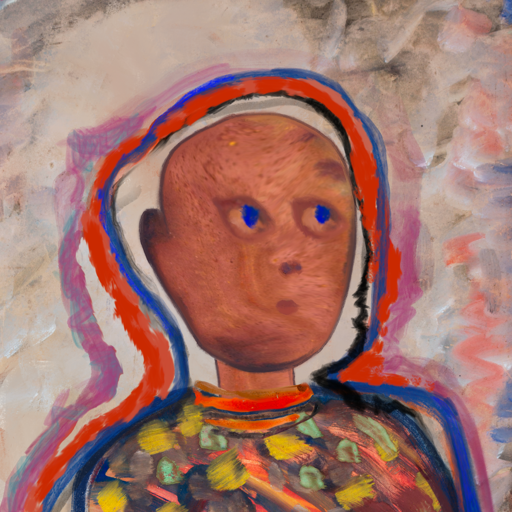
Background: Roy_Bahadur, Head And Neck Side: Mother_And_Son_Mother, Face Side: Mother_And_Son_Mother, Bust: Mother_And_Son_Mother, Hair Side: Experience, Head Accessory: Blank, Second Necklace: Blank, Necklace: Experience, Baby: Blank